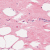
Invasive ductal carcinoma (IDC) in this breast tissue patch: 0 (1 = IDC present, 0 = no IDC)